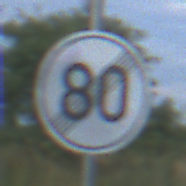
Verkehrszeichen: EndeGeschwindigkeit80
Umgebung: Outdoor, Nature
Tageszeit: MorningAfternoon
Wetter: PartlyCloudy
Licht: Natural
Jahreszeit: NotSpecified
Kontrast: MediumContrast